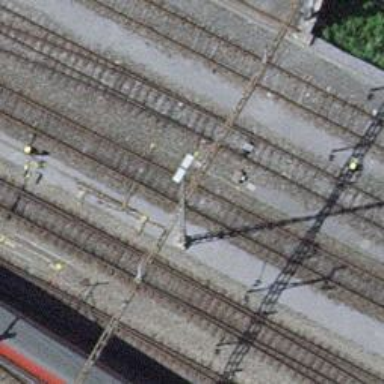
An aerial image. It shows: Rail siding with electrified contact lines for trains.